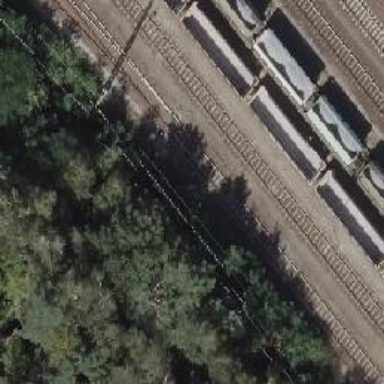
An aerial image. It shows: Railway switch.